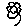
Label: flower